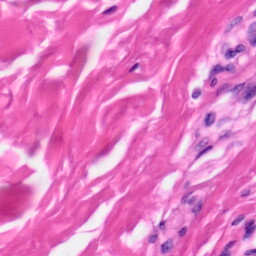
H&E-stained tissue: Skin